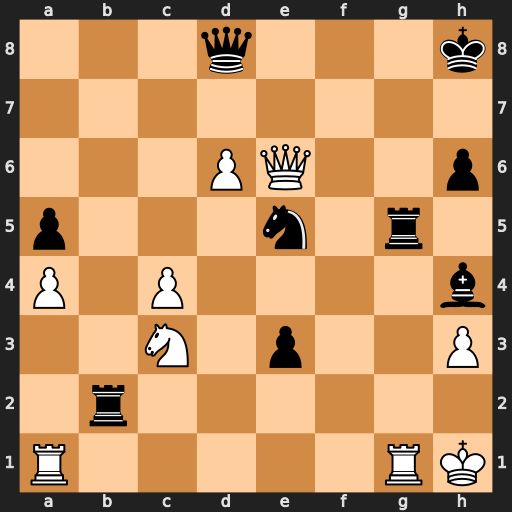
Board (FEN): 3q3k/8/3PQ2p/p3n1r1/P1P4b/2N1p2P/1r6/R5RK
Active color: w
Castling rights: -
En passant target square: -
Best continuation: Qxh6+ Kg8 Qxh4 Rh2+ Kxh2 Nf3+ Kh1 Nxh4 Rxg5+